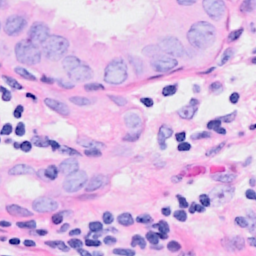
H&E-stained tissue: Breast